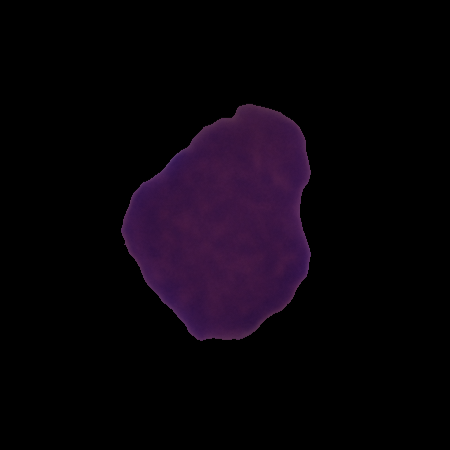
Label: healthy